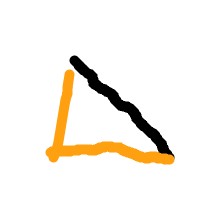
Shape: triangle